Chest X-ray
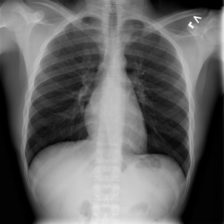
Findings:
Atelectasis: negative
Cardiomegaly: negative
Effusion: negative
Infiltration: negative
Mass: negative
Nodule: negative
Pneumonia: negative
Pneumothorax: negative
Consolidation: negative
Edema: negative
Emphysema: negative
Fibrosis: negative
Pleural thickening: negative
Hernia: negative